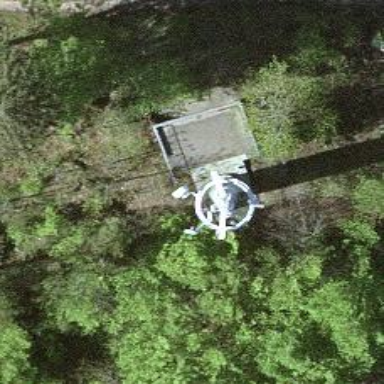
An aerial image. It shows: Communication tower.